Interaction volume radius: 5 \u00c5
Interaction volume height: 30 \u00c5
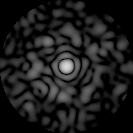
Disorder parameter: 0.8676